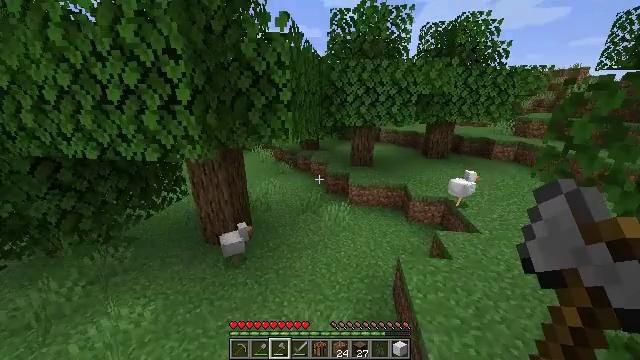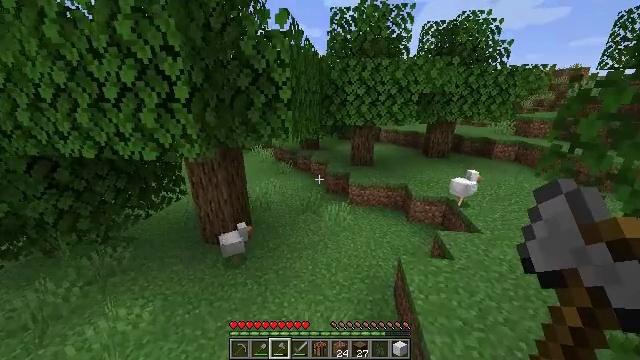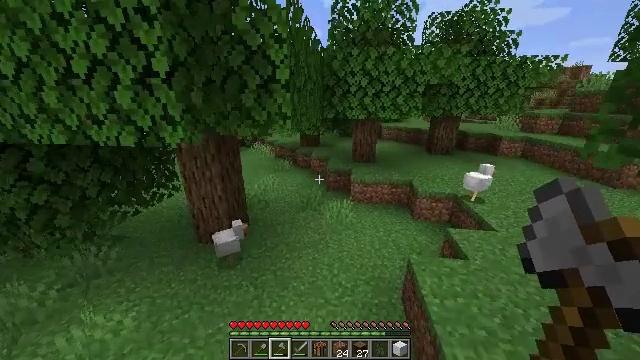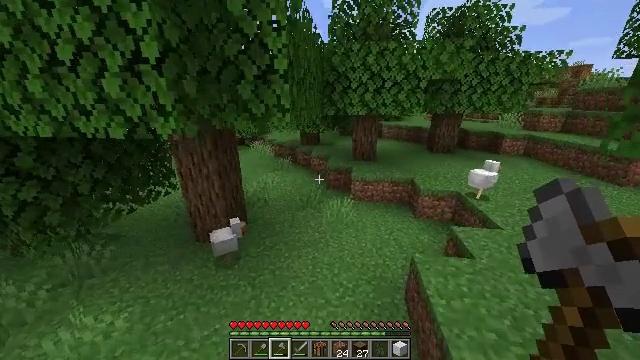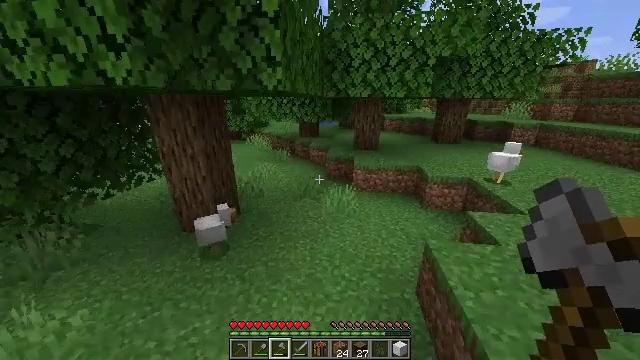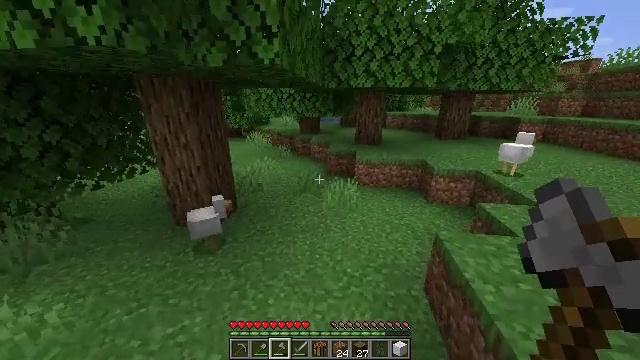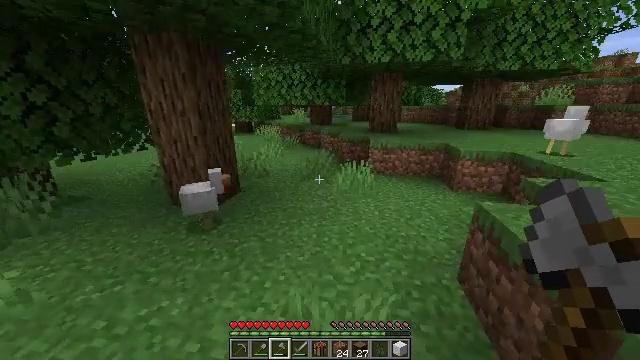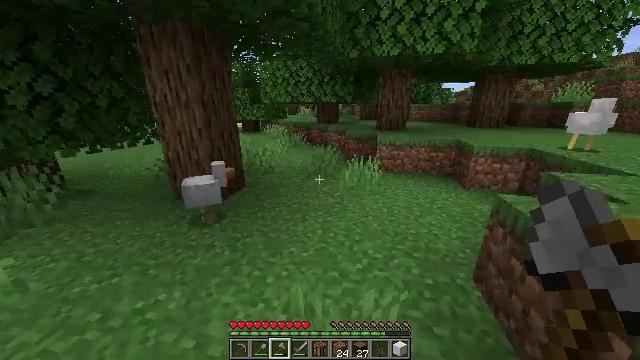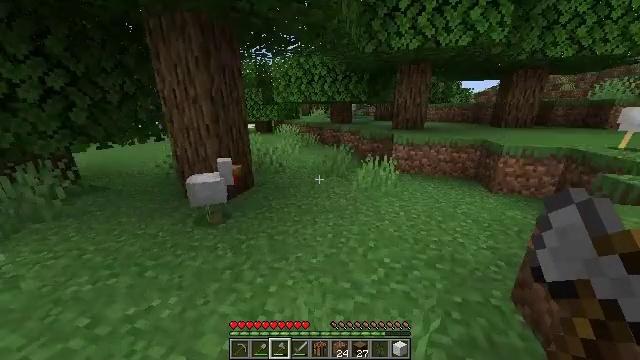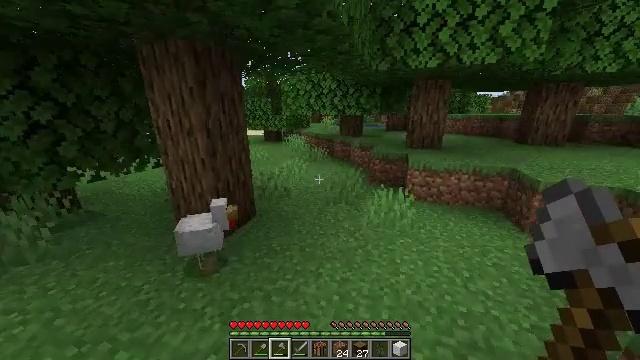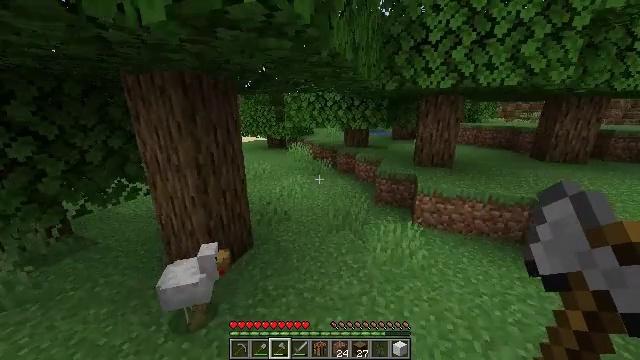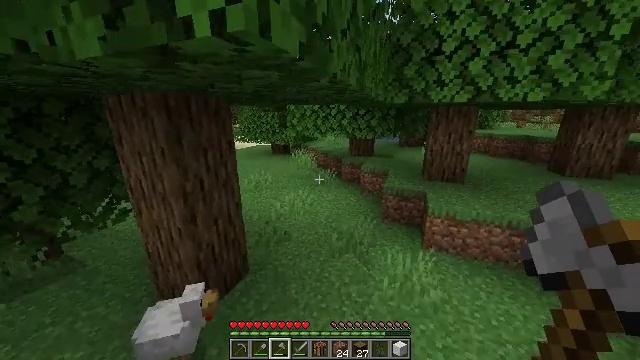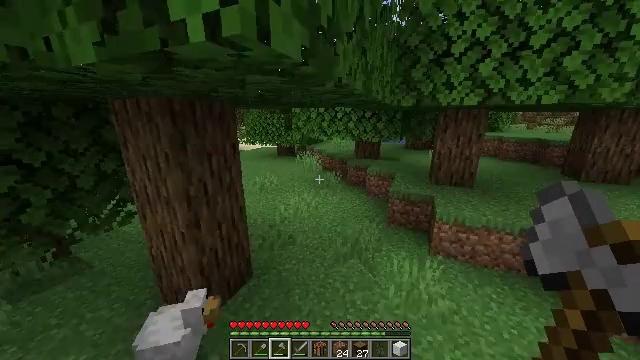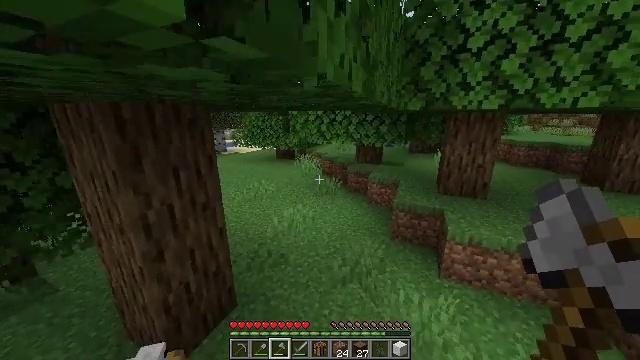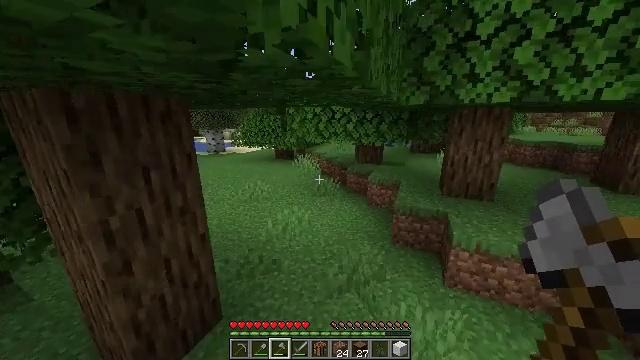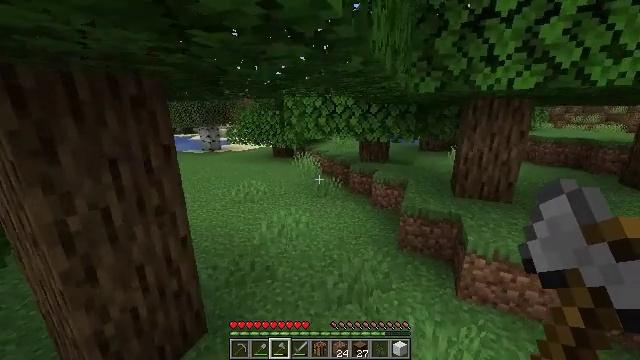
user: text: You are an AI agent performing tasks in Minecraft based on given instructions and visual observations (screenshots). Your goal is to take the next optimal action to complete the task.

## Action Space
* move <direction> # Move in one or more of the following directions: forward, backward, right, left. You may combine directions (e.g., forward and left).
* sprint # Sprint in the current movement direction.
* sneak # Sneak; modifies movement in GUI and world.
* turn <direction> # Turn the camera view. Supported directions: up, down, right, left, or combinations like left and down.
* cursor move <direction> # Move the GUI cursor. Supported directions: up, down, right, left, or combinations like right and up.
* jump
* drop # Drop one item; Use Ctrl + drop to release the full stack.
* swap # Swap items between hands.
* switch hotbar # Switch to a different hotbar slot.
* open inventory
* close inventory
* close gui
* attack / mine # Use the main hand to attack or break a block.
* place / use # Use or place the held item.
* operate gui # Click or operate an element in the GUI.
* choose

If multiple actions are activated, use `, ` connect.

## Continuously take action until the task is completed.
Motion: motion action
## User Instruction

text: Break the clay block to collect it.
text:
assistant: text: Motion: move forward and move right, sprint, jump
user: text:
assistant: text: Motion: move forward and move right, sprint, jump
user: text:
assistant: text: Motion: move forward and move right, sprint, jump
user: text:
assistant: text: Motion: move forward, sprint, jump
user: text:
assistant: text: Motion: move forward, sprint, jump
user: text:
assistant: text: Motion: move forward, sprint, turn left, jump
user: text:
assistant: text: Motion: move forward, sprint, turn left, jump
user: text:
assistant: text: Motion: move forward, sprint, turn left, jump
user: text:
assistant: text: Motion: move forward, sprint, turn left, jump
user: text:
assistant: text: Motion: move forward, sprint, turn left, jump
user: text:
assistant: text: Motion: move forward, sprint, turn left, jump
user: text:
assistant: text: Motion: move forward, sprint, turn left, jump
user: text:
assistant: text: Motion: move forward, sprint, jump
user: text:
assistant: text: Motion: move forward, sprint, jump
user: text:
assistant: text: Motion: move forward, sprint, jump
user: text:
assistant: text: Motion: move forward, sprint, jump
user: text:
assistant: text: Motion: move forward, sprint, jump
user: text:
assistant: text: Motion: move forward, sprint, jump
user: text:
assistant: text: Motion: move forward, sprint, jump
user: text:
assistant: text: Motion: move forward, sprint, jump
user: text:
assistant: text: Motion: move forward, sprint, turn left, jump
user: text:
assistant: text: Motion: move forward, sprint, turn left, jump
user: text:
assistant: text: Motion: move forward, sprint, turn left, jump
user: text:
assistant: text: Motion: move forward, sprint, turn left, jump
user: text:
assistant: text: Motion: move forward, sprint, turn left, jump
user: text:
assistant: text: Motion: move forward, sprint, turn left, jump
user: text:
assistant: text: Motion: move forward, sprint, turn left, jump
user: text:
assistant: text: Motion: move forward, sprint, turn left, jump
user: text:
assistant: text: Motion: move forward, sprint, turn left, jump
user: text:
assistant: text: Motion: move forward, sprint, turn left, jump